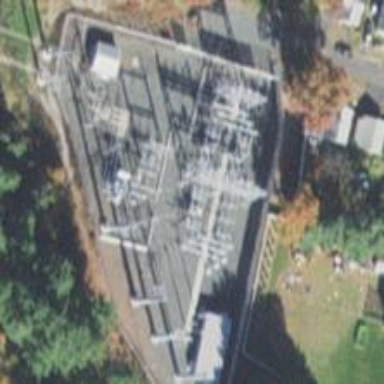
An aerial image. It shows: Switch used for power control.